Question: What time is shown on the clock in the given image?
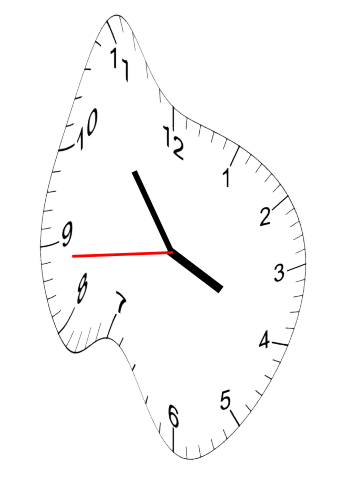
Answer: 03:53:44